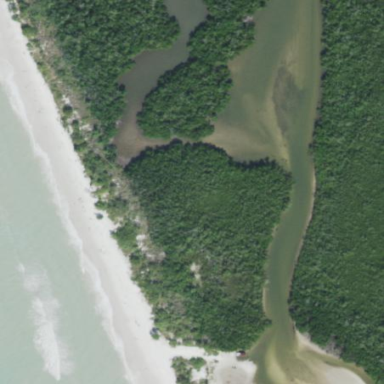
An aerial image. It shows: Wetland area dominated by mangroves.